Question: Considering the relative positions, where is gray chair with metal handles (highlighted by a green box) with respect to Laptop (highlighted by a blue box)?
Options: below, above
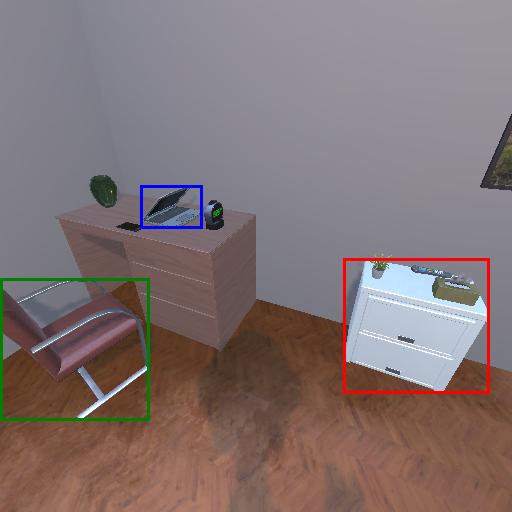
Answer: below